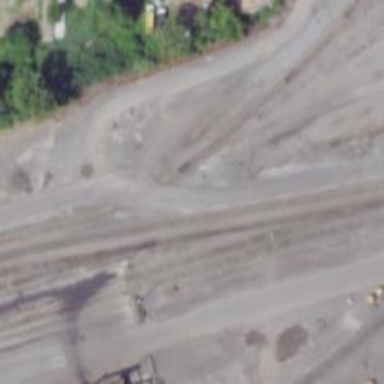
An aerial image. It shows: Railway level crossing.